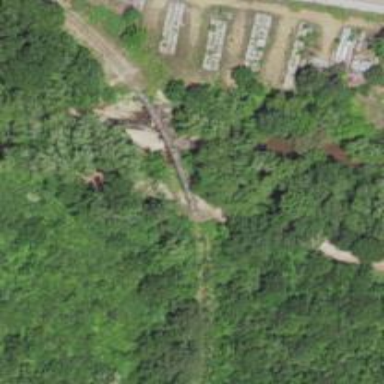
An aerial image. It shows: Disused railway spur bridge.